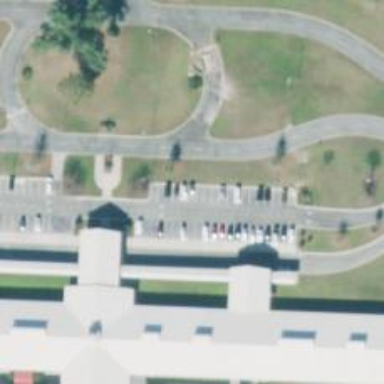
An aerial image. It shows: Parking space is available.